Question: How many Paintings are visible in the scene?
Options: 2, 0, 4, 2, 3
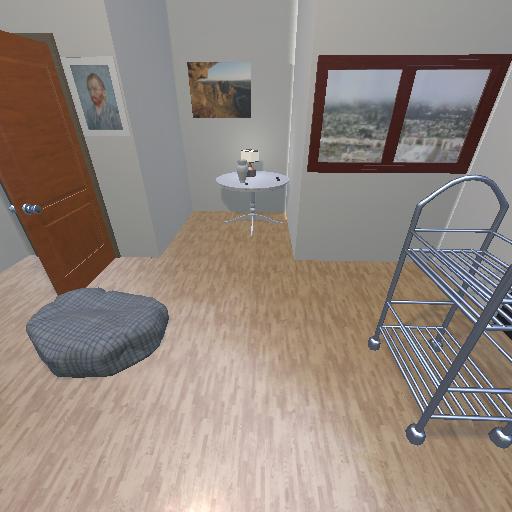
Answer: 2